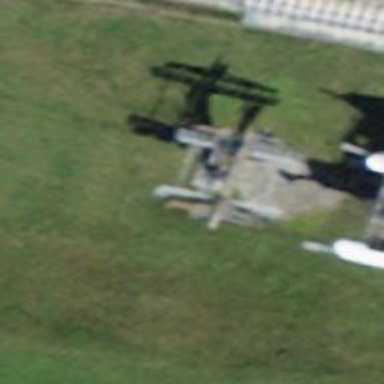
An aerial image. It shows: Pylon used for aerialway.